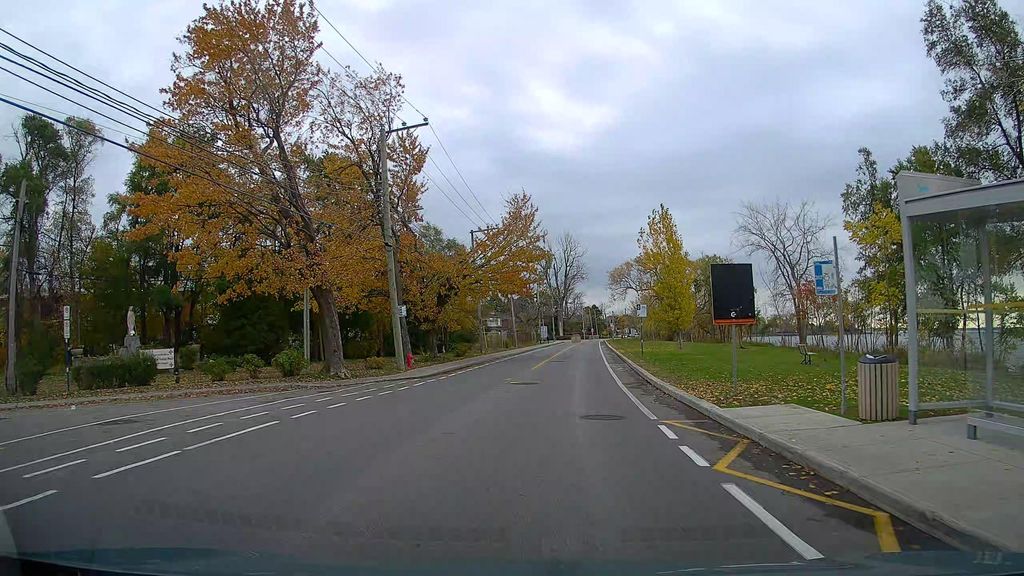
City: montreal